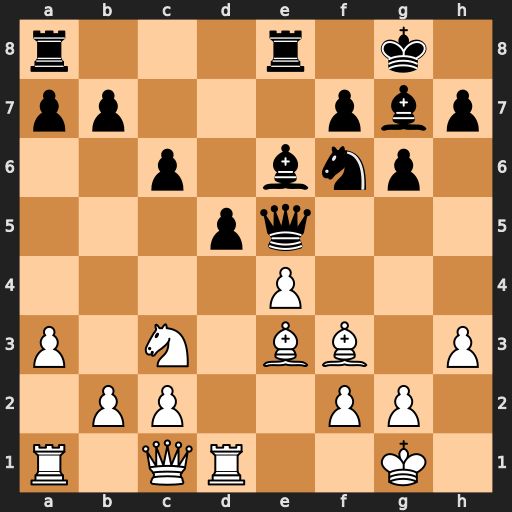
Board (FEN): r3r1k1/pp3pbp/2p1bnp1/3pq3/4P3/P1N1BB1P/1PP2PP1/R1QR2K1
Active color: w
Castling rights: -
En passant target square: -
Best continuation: Bf4 Qxc3 bxc3